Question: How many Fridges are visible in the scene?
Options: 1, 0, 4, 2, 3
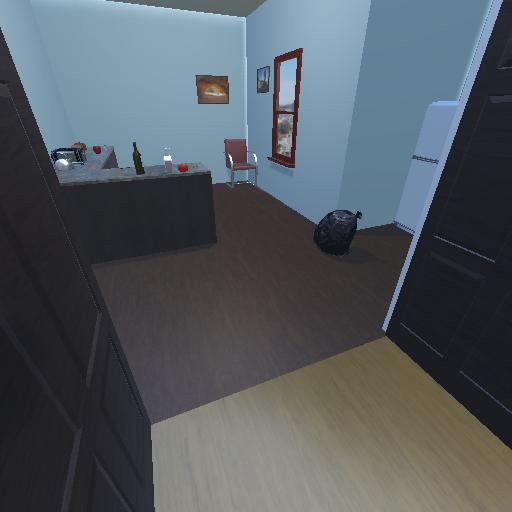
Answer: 1